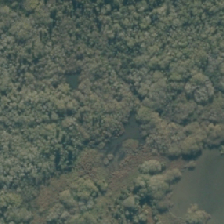
Land cover: grose_broom